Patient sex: F
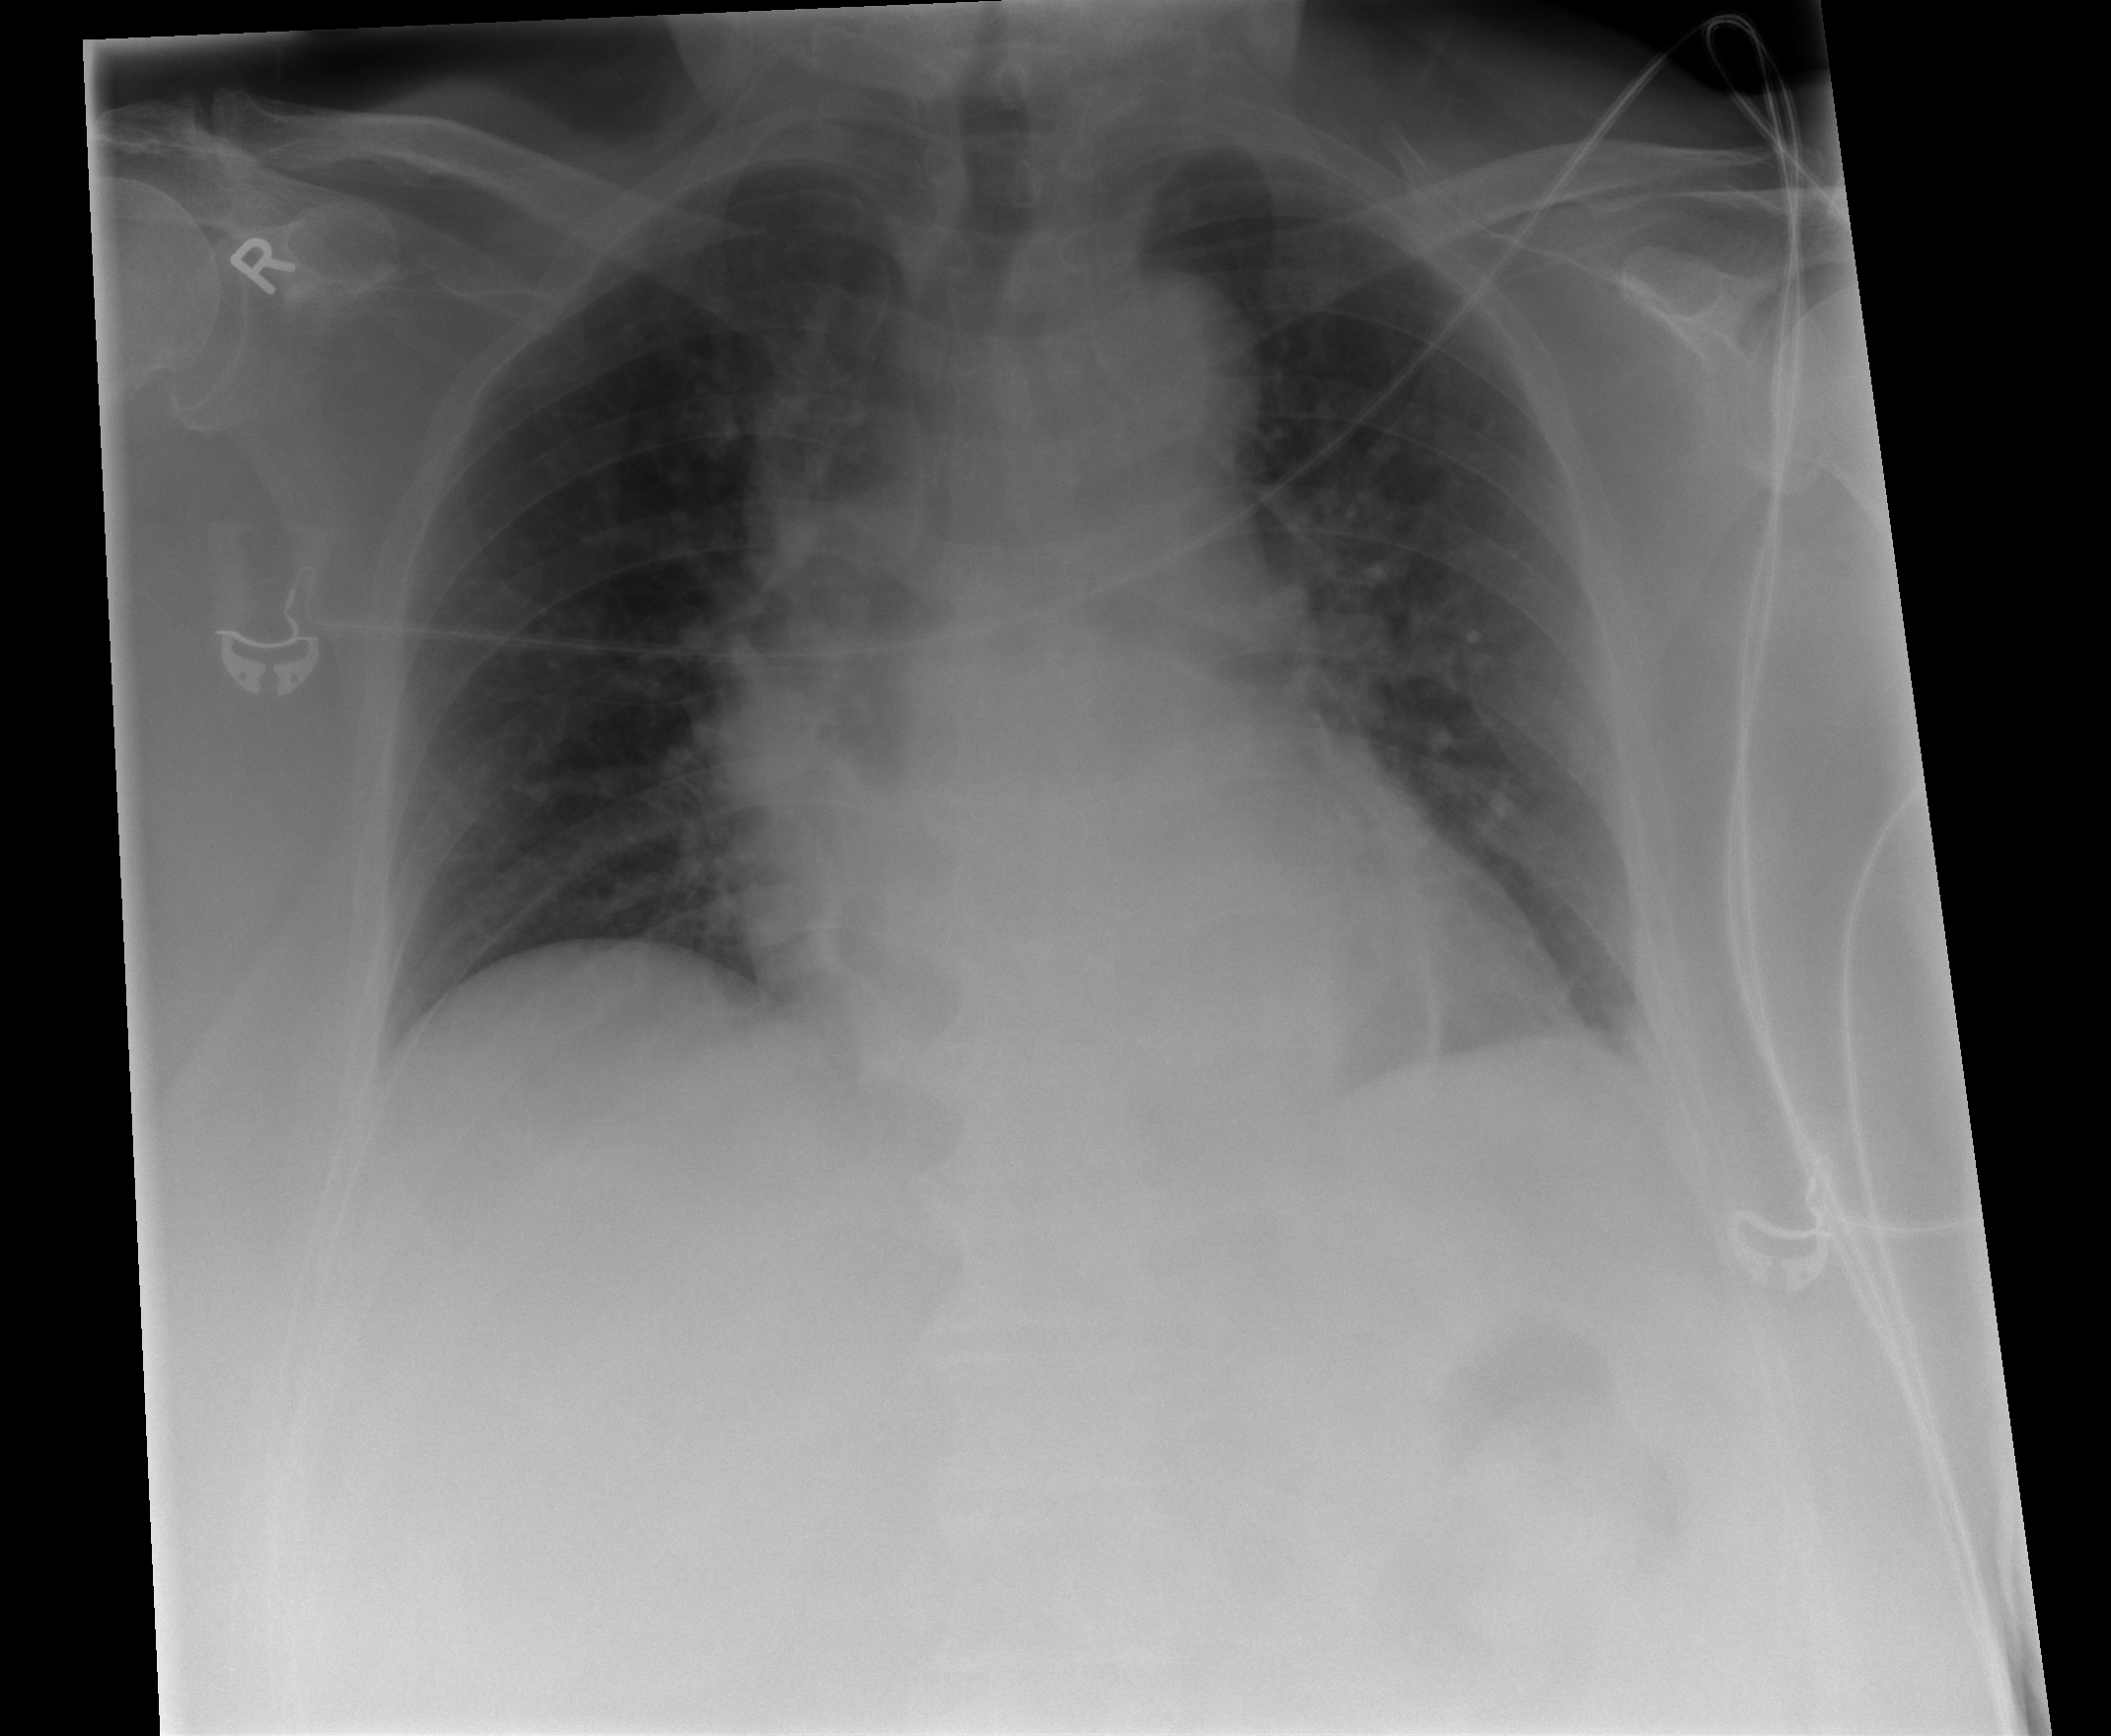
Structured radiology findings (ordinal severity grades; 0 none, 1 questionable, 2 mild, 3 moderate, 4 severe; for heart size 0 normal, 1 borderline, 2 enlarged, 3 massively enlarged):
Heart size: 2
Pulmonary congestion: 2
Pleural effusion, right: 0
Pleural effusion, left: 0
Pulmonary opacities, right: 0
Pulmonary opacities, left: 0
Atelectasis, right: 0
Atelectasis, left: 0